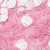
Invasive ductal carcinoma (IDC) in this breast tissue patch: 0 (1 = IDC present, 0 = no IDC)